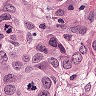
Metastatic tissue present: yes